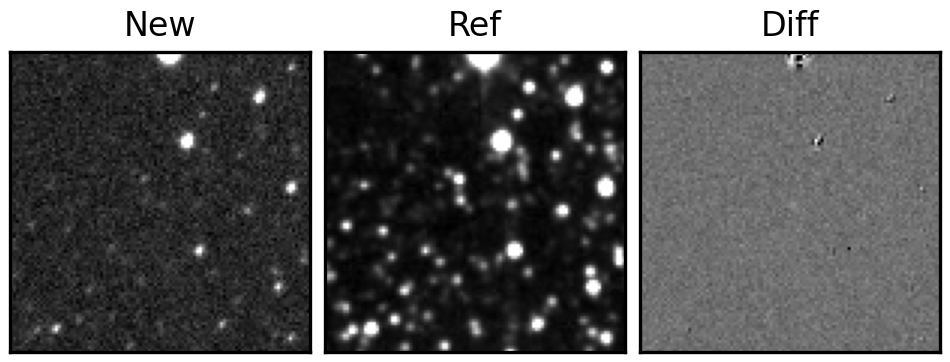
Label: real